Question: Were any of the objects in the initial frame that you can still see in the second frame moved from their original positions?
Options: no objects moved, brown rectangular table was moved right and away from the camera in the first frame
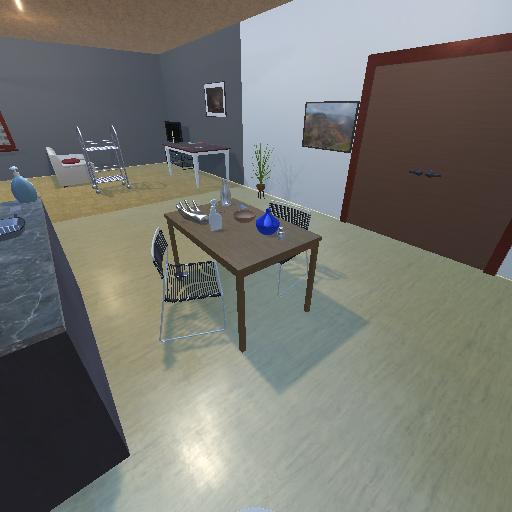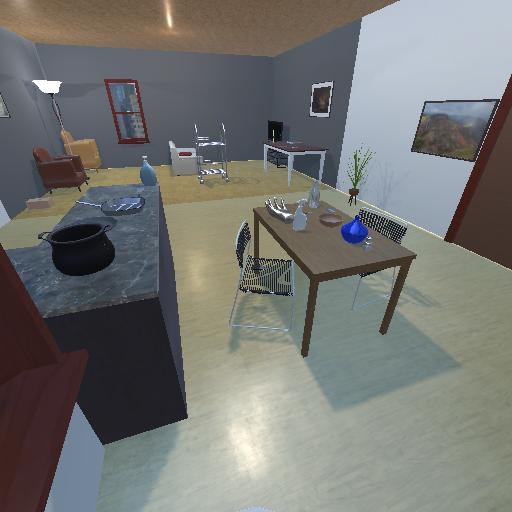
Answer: no objects moved